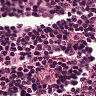
Metastatic tissue present: no